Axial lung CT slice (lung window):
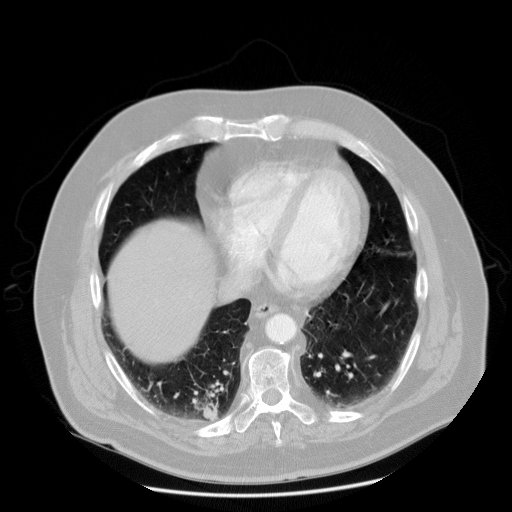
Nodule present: no